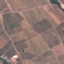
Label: PermanentCrop